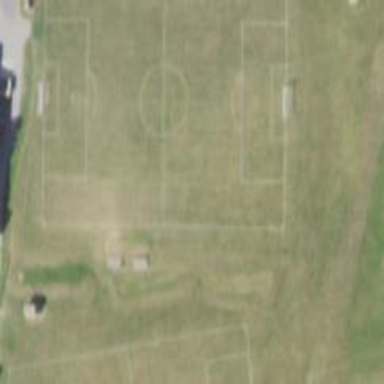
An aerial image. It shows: Soccer pitch for leisure land activities.